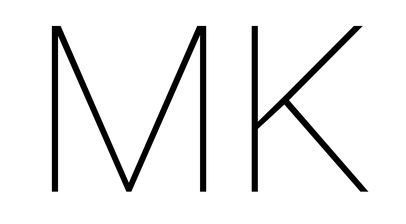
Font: Roboto_Thin